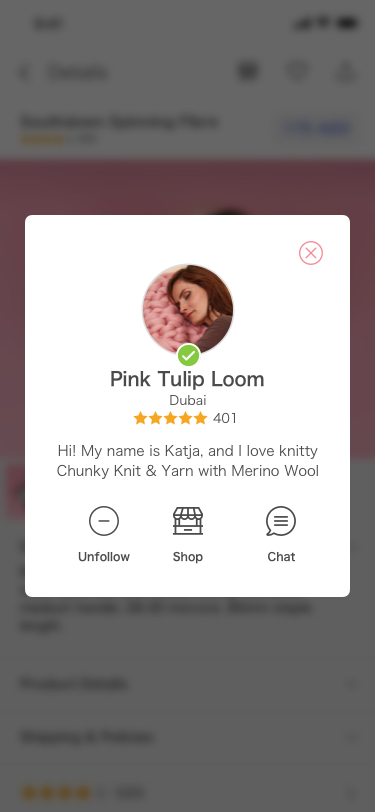
Text in this UI design:
175 AED
Southdown Spinning Fibre
589
Details
589
Shipping & Policies
Product Details
British heritage breed. Dense, resilient, bulky white wool. Dyes well and resists felting. Versatile, medium handle. 28-30 microns. 80mm staple length.

Because it resists felting, Southdown is great for socks (3 ply is the best) and children’s clothing.

This is a nicely prepared top that spins easily.
Description
Chat
Unfollow
Shop
Hi! My name is Katja, and I love knitty Chunky Knit & Yarn with Merino Wool
401
Dubai
Pink Tulip Loom